Question: What year is the street view from?
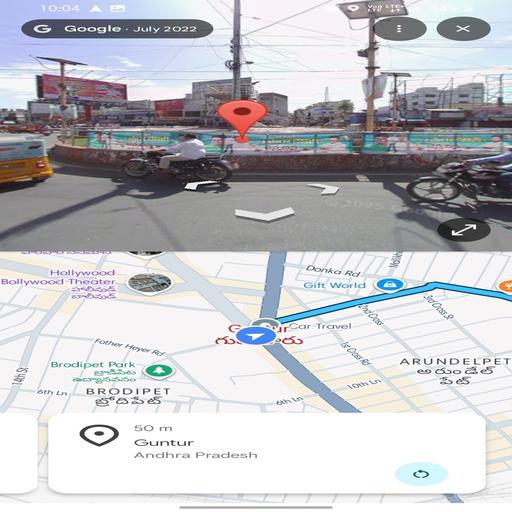
Answer: 01-07-2022 00:00